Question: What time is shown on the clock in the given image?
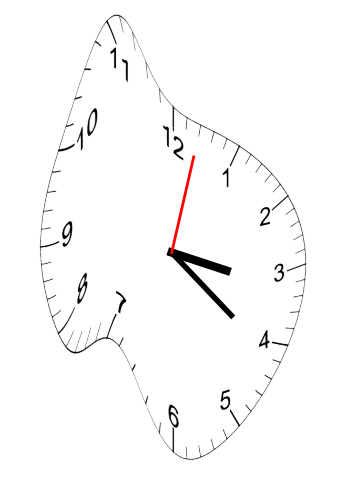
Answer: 03:21:02